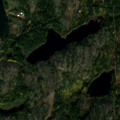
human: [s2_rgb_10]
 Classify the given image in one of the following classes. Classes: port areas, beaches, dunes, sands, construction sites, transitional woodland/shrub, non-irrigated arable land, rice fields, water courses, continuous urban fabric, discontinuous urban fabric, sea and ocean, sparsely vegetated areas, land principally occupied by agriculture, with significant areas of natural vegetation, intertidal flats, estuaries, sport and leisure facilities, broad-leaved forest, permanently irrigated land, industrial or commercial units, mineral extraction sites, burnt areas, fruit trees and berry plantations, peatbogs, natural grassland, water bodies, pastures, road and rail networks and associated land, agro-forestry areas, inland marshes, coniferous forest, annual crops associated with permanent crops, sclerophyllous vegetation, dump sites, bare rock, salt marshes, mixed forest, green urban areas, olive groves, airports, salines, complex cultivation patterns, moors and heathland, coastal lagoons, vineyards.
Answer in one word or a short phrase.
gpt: mixed forest, bare rock, sea and ocean